Interaction volume radius: 5 \u00c5
Interaction volume height: 10 \u00c5
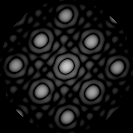
Disorder parameter: 0.01719